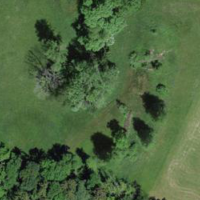
EUNIS habitat code: 24
Species observed at this site:
Caltha palustris
Filipendula ulmaria